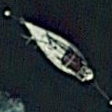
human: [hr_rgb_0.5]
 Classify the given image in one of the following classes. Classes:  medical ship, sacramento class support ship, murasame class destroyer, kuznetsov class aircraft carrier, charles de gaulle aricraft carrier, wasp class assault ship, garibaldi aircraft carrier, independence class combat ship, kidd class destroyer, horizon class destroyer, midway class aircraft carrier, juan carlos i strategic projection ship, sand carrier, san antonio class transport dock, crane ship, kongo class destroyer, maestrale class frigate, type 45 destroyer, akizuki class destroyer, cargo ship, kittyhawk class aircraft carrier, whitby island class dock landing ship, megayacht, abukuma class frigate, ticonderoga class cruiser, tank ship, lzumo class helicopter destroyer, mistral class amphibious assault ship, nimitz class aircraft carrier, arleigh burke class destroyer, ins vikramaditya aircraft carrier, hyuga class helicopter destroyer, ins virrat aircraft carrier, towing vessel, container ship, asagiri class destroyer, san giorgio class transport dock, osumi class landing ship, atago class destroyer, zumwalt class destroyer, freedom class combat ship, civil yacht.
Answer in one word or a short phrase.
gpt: Civil yacht